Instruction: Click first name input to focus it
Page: traveler
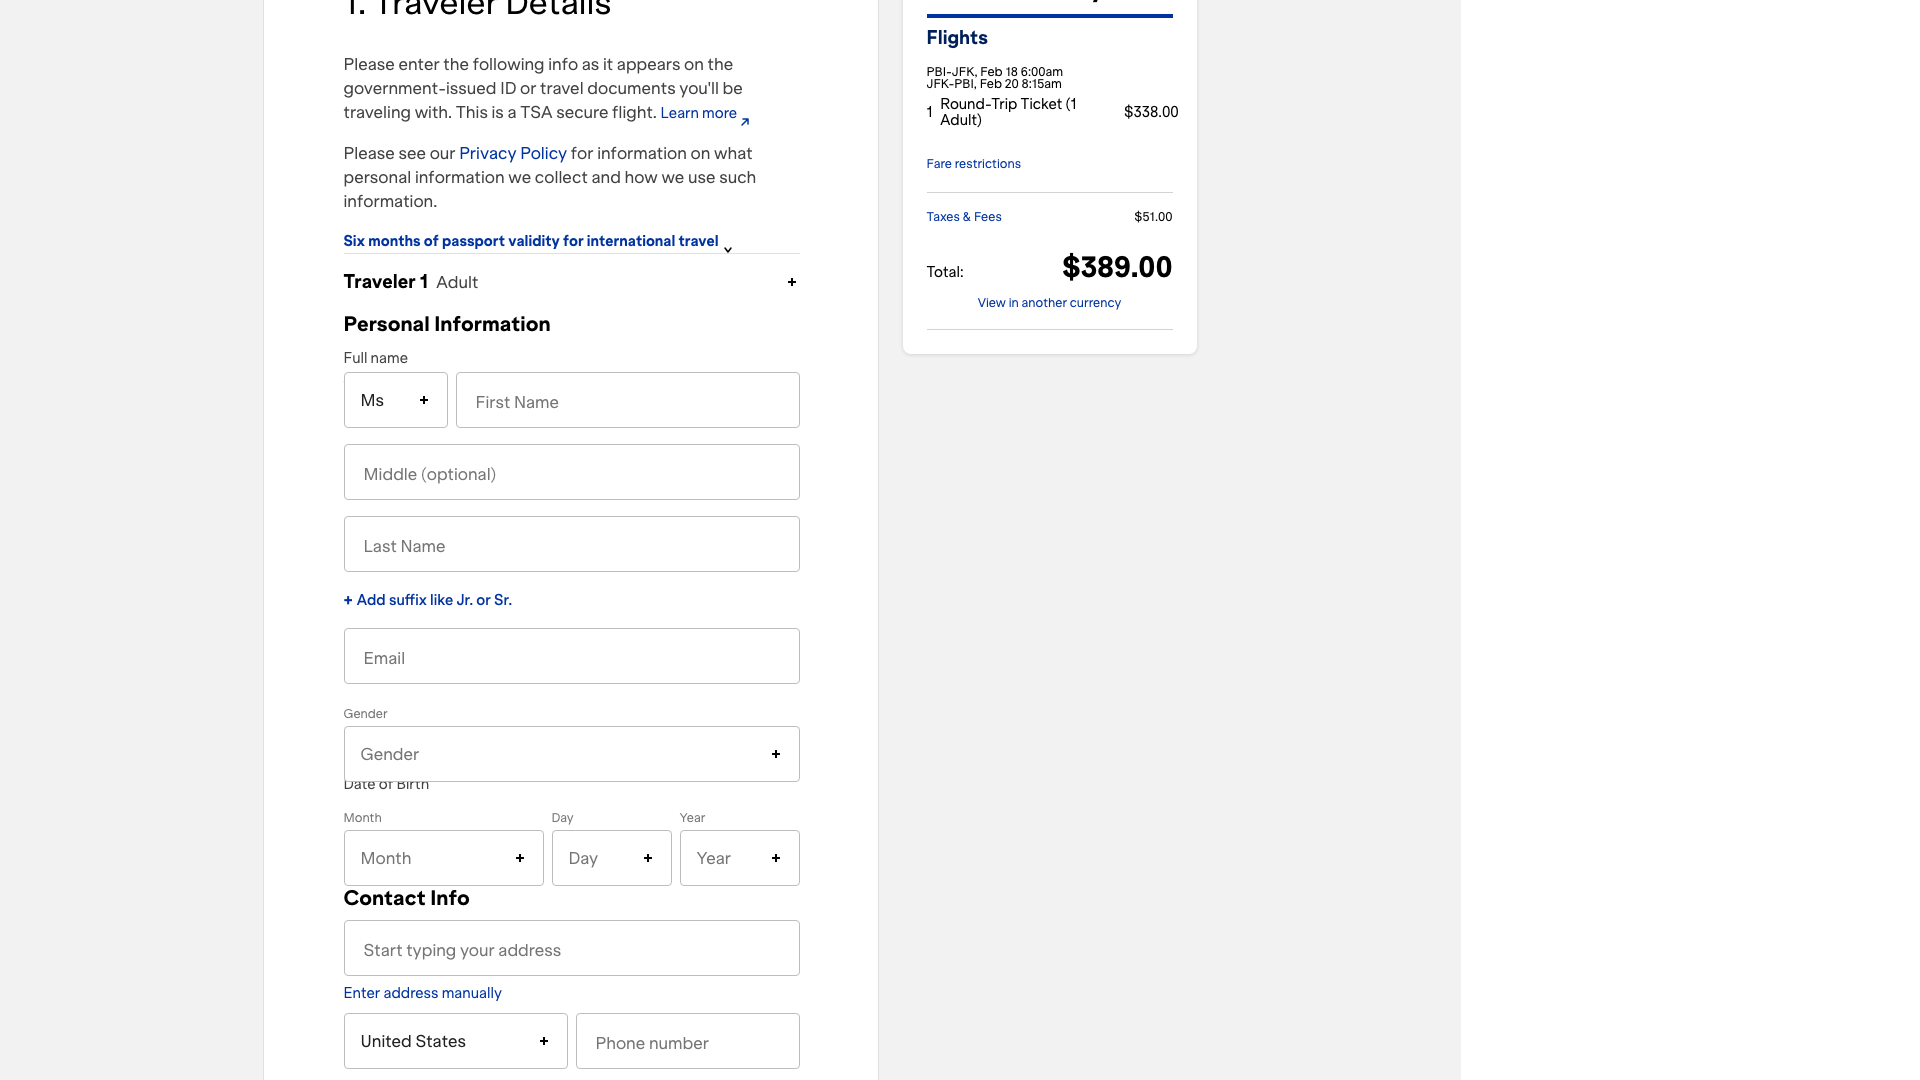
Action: click